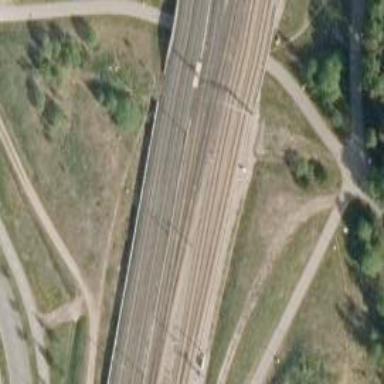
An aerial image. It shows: Railway track with continuous electrified contact line.